Question: I tried to draw the intervals on the regression plot, but the lines function didn't work at all, and the matlines function just draw three lines without slope.
My dataset is from package "faraway".
'''
y = salmonella$colonies
x = salmonella$dose
salmonella_fit = lm(y ~ x)
summary(salmonella_fit)
newdose = data.frame( x= c(20, 40, 60, 80, 120, 150, 180, 300,500))
conf_interval = predict(salmonella_fit, newdose, interval = "confidence", level = 0.95)
xval = c(20, 40, 60, 80, 120, 150, 180, 300, 500)
plot(conf_interval[ ,1] ~ xval, xlab = "newdose", ylab ="colonies", main = "Regression")
abline(salmonella_fit, col="lightblue")
lines(conf_interval[,2] ~ xval, col ="blue", type = "l")
lines(conf_interval[,3] ~ xval, col ="blue", type = "l")
matlines(conf_interval, xval, col=c("lightblue","blue","blue"))
'''
Here is what I got:

I've looked for all the explanations on the website, but I still can't get the lines, hope you can tell me what's wrong with my code.
Thanks a lot.
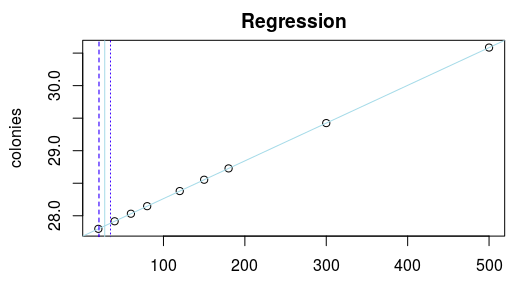
Answer: 'lines' function works with specifying x-coordinates as the first vector and y-coordinates as the second vector.
In your case the whole plotting code might look something like this:
'''
plot(conf_interval[ ,1] ~ xval, xlab = "newdose", ylab ="colonies", main = "Regression", ylim=range(conf_interval))
abline(salmonella_fit, col="lightblue")
lines(xval, conf_interval[,2], col="blue")
lines(xval, conf_interval[,3], col="blue")
'''
Note that I also had to add 'ylim=range(conf_interval)' so that the limits of y-axis are extended. Otherwise the confidence intervals would be outside of the plotting region.
And here is the resulting figure:
<URL>